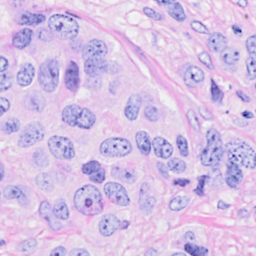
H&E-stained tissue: Breast